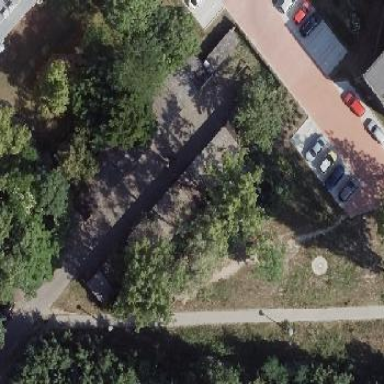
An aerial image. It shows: Group of garages.